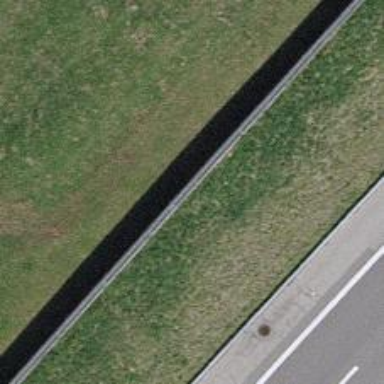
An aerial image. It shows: Noise barrier wall.